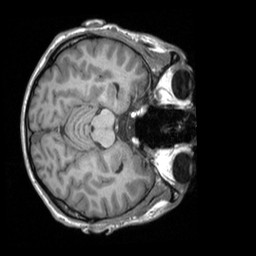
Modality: T1w
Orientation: axial
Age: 26
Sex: male